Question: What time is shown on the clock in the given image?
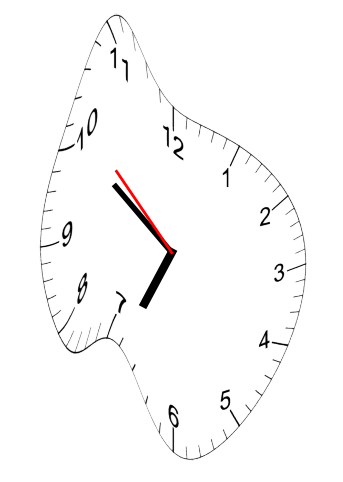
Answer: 06:50:52